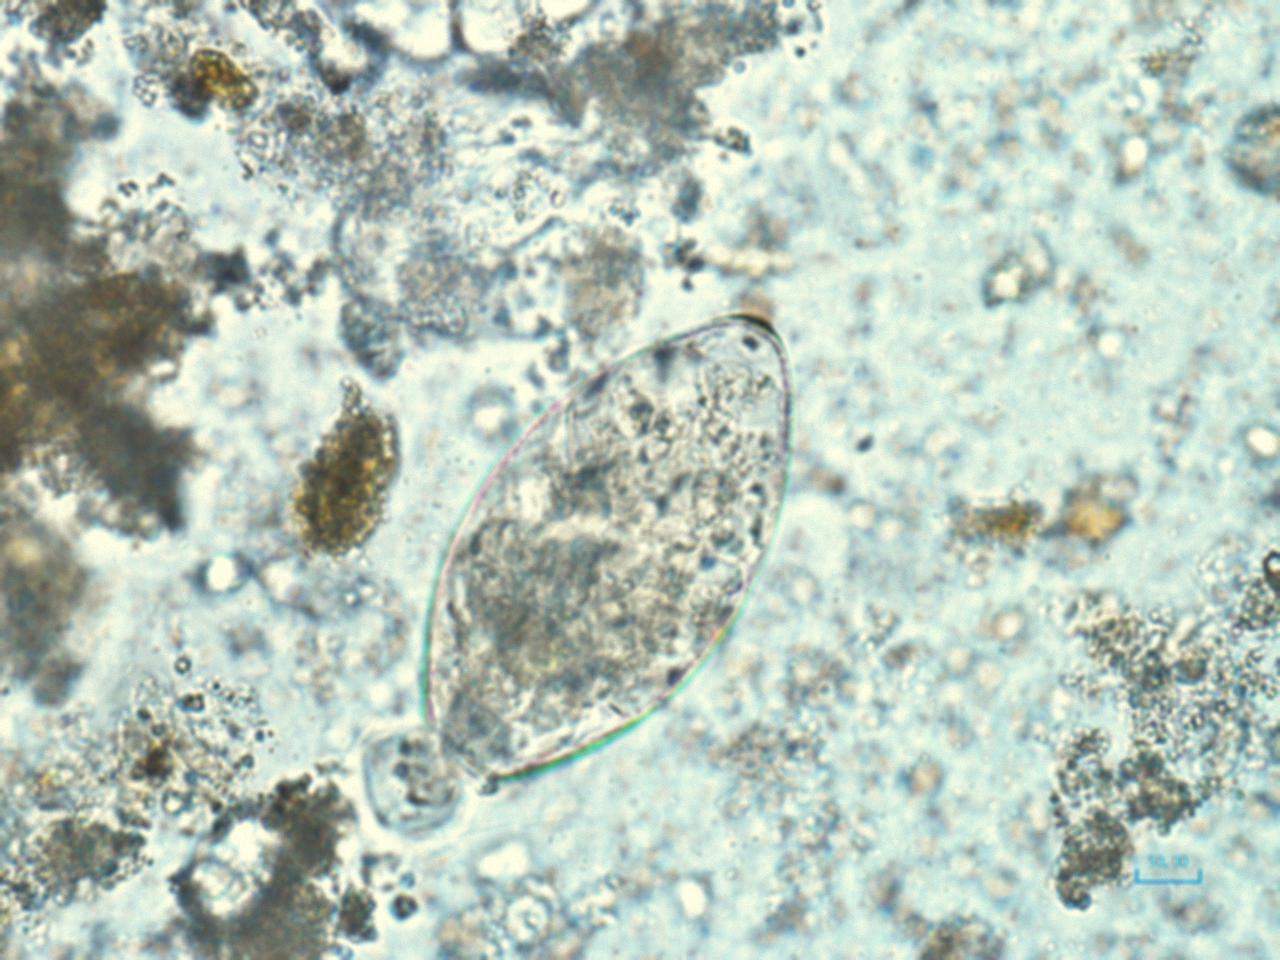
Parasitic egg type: Fasciolopsis buski